Interaction volume radius: 5 \u00c5
Interaction volume height: 20 \u00c5
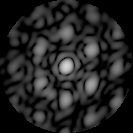
Disorder parameter: 0.5432